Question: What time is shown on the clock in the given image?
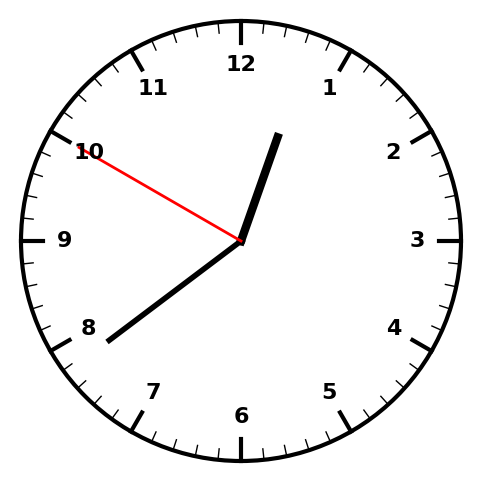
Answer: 12:38:50